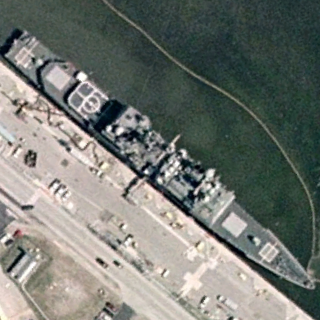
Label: Ticonderoga-class_cruiser